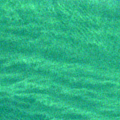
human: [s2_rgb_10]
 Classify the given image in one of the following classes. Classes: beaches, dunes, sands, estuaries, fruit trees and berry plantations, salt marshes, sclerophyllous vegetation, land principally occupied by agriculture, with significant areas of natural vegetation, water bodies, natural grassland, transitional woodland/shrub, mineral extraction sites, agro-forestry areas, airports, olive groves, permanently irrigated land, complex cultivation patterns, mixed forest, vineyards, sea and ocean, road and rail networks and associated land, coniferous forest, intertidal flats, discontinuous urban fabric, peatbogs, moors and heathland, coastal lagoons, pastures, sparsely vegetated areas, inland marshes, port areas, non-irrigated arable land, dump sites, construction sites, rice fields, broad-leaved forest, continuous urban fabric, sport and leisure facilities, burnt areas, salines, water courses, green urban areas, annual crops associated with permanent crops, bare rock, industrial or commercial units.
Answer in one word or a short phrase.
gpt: sea and ocean